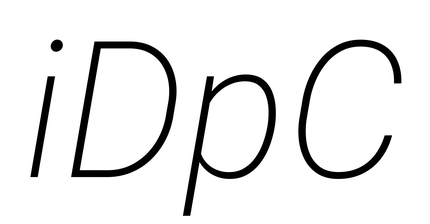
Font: Roboto-Italic_ExtraLight_Italic